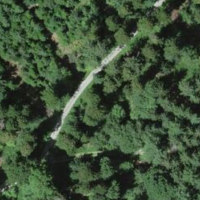
EUNIS habitat code: 43
Species observed at this site:
Sorbus aucuparia